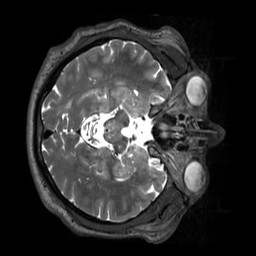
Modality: T2w
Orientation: axial
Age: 51
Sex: female
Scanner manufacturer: siemens
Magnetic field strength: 3 T
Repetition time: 3.2 s
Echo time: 0.412 s